Question: In C# I am using the 'DataVisualization.Charting' library for plotting.
In a simple line graph, I would like to show some custom text on the x-axis on positions x=0, 1, 2, 3.
Something like this (in <URL>:

<URL> is the documentation for Axis class, but I'm not sure what I should look for.
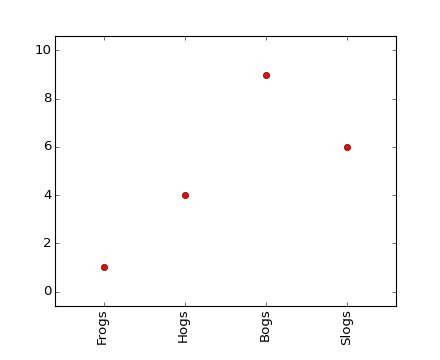
Answer: Use the <URL> property of 'DataPoint'. Description of 'AxisLabel' property:
> Gets or sets the text of the label for the data point, series
or an empty point. This property is only used if a custom label has
not been specified for the relevant Axis object.
So your code can look like this:
'''
DataPoint dp1 = new DataPoint(1, 1);
dp1.AxisLabel = "Frogs";
DataPoint dp2 = new DataPoint(2, 4);
dp2.AxisLabel = "Hogs";
DataPoint dp3 = new DataPoint(3, 9);
dp3.AxisLabel = "Bogs";
DataPoint dp4 = new DataPoint(4, 6);
dp4.AxisLabel = "Slogs";
chart1.Series[0].Points.Add(dp1);
chart1.Series[0].Points.Add(dp2);
chart1.Series[0].Points.Add(dp3);
chart1.Series[0].Points.Add(dp4);
'''
Or you can enforce 1=Frogs, 2=Hogs, 3=Bogs and 4=Slogs with following code:
'''
chart1.ChartAreas[0].AxisX.MajorGrid.Enabled = false;
chart1.ChartAreas[0].AxisY.MajorGrid.Enabled = false;
chart1.Series[0].MarkerStyle = MarkerStyle.Circle;
chart1.Series[0].MarkerBorderColor = System.Drawing.Color.Black;
chart1.Series[0].MarkerColor = System.Drawing.Color.Red;
chart1.Series[0].Points.AddXY(1, 1);
chart1.Series[0].Points.AddXY(2, 4);
chart1.Series[0].Points.AddXY(3, 9);
chart1.Series[0].Points.AddXY(4, 6);
foreach (DataPoint dp in chart1.Series[0].Points)
{
switch ((int)dp.XValue)
{
case 1: dp.AxisLabel = "Frogs"; break;
case 2: dp.AxisLabel = "Hogs"; break;
case 3: dp.AxisLabel = "Bogs"; break;
case 4: dp.AxisLabel = "Slogs"; break;
}
}
'''
To achieve really the same as on the picture - axes on both sides - you would need to use <URL>.
It works for X axis only, for Y axis you can add custom labels as described <URL>.
You can also use labels of datapoints which appear inside the chart using <URL>.